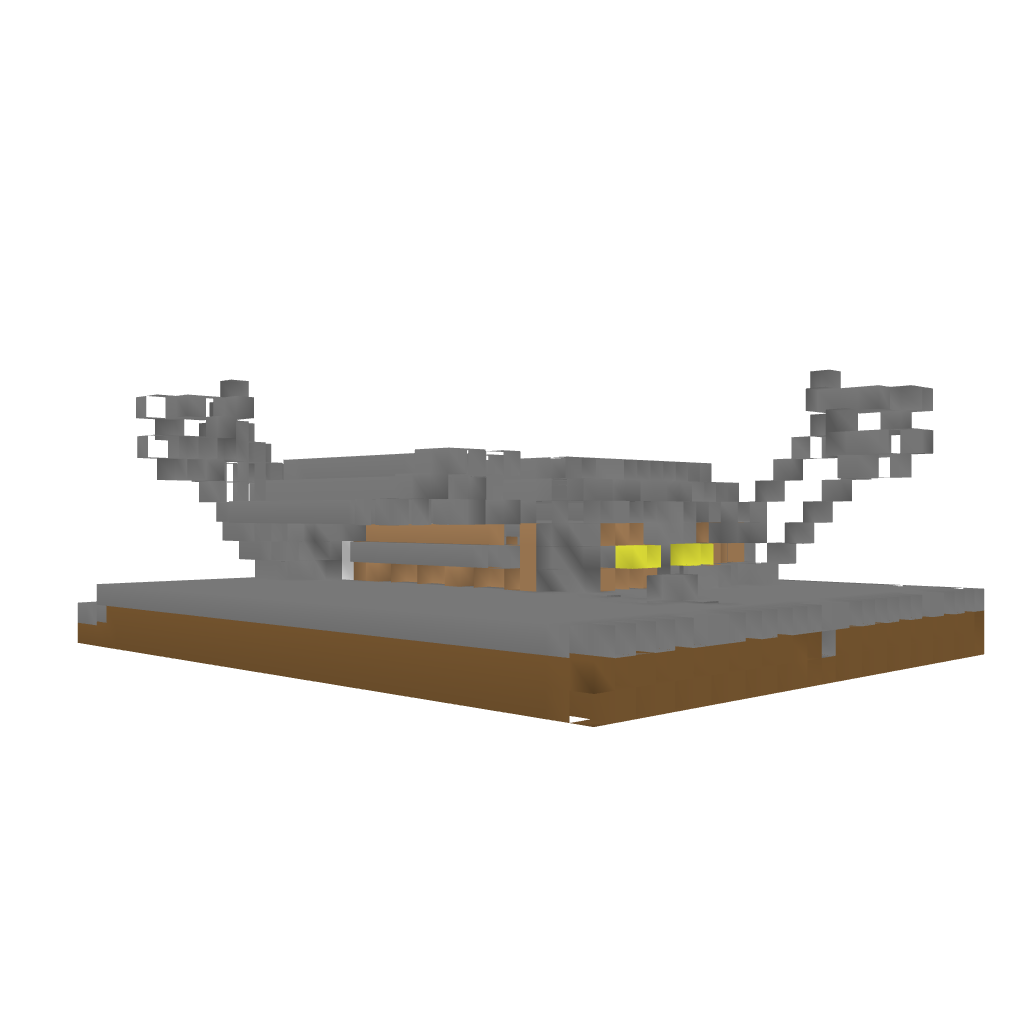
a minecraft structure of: Autocuiseur bad low quality